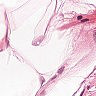
Metastatic tissue present: no